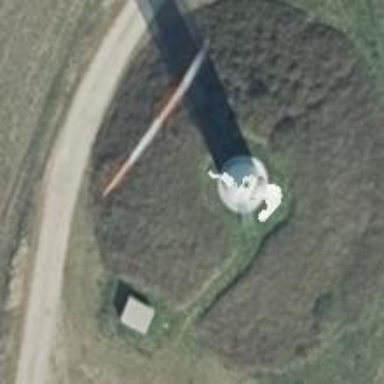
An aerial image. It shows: Wind generator using horizontal axis wind turbines.